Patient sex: F
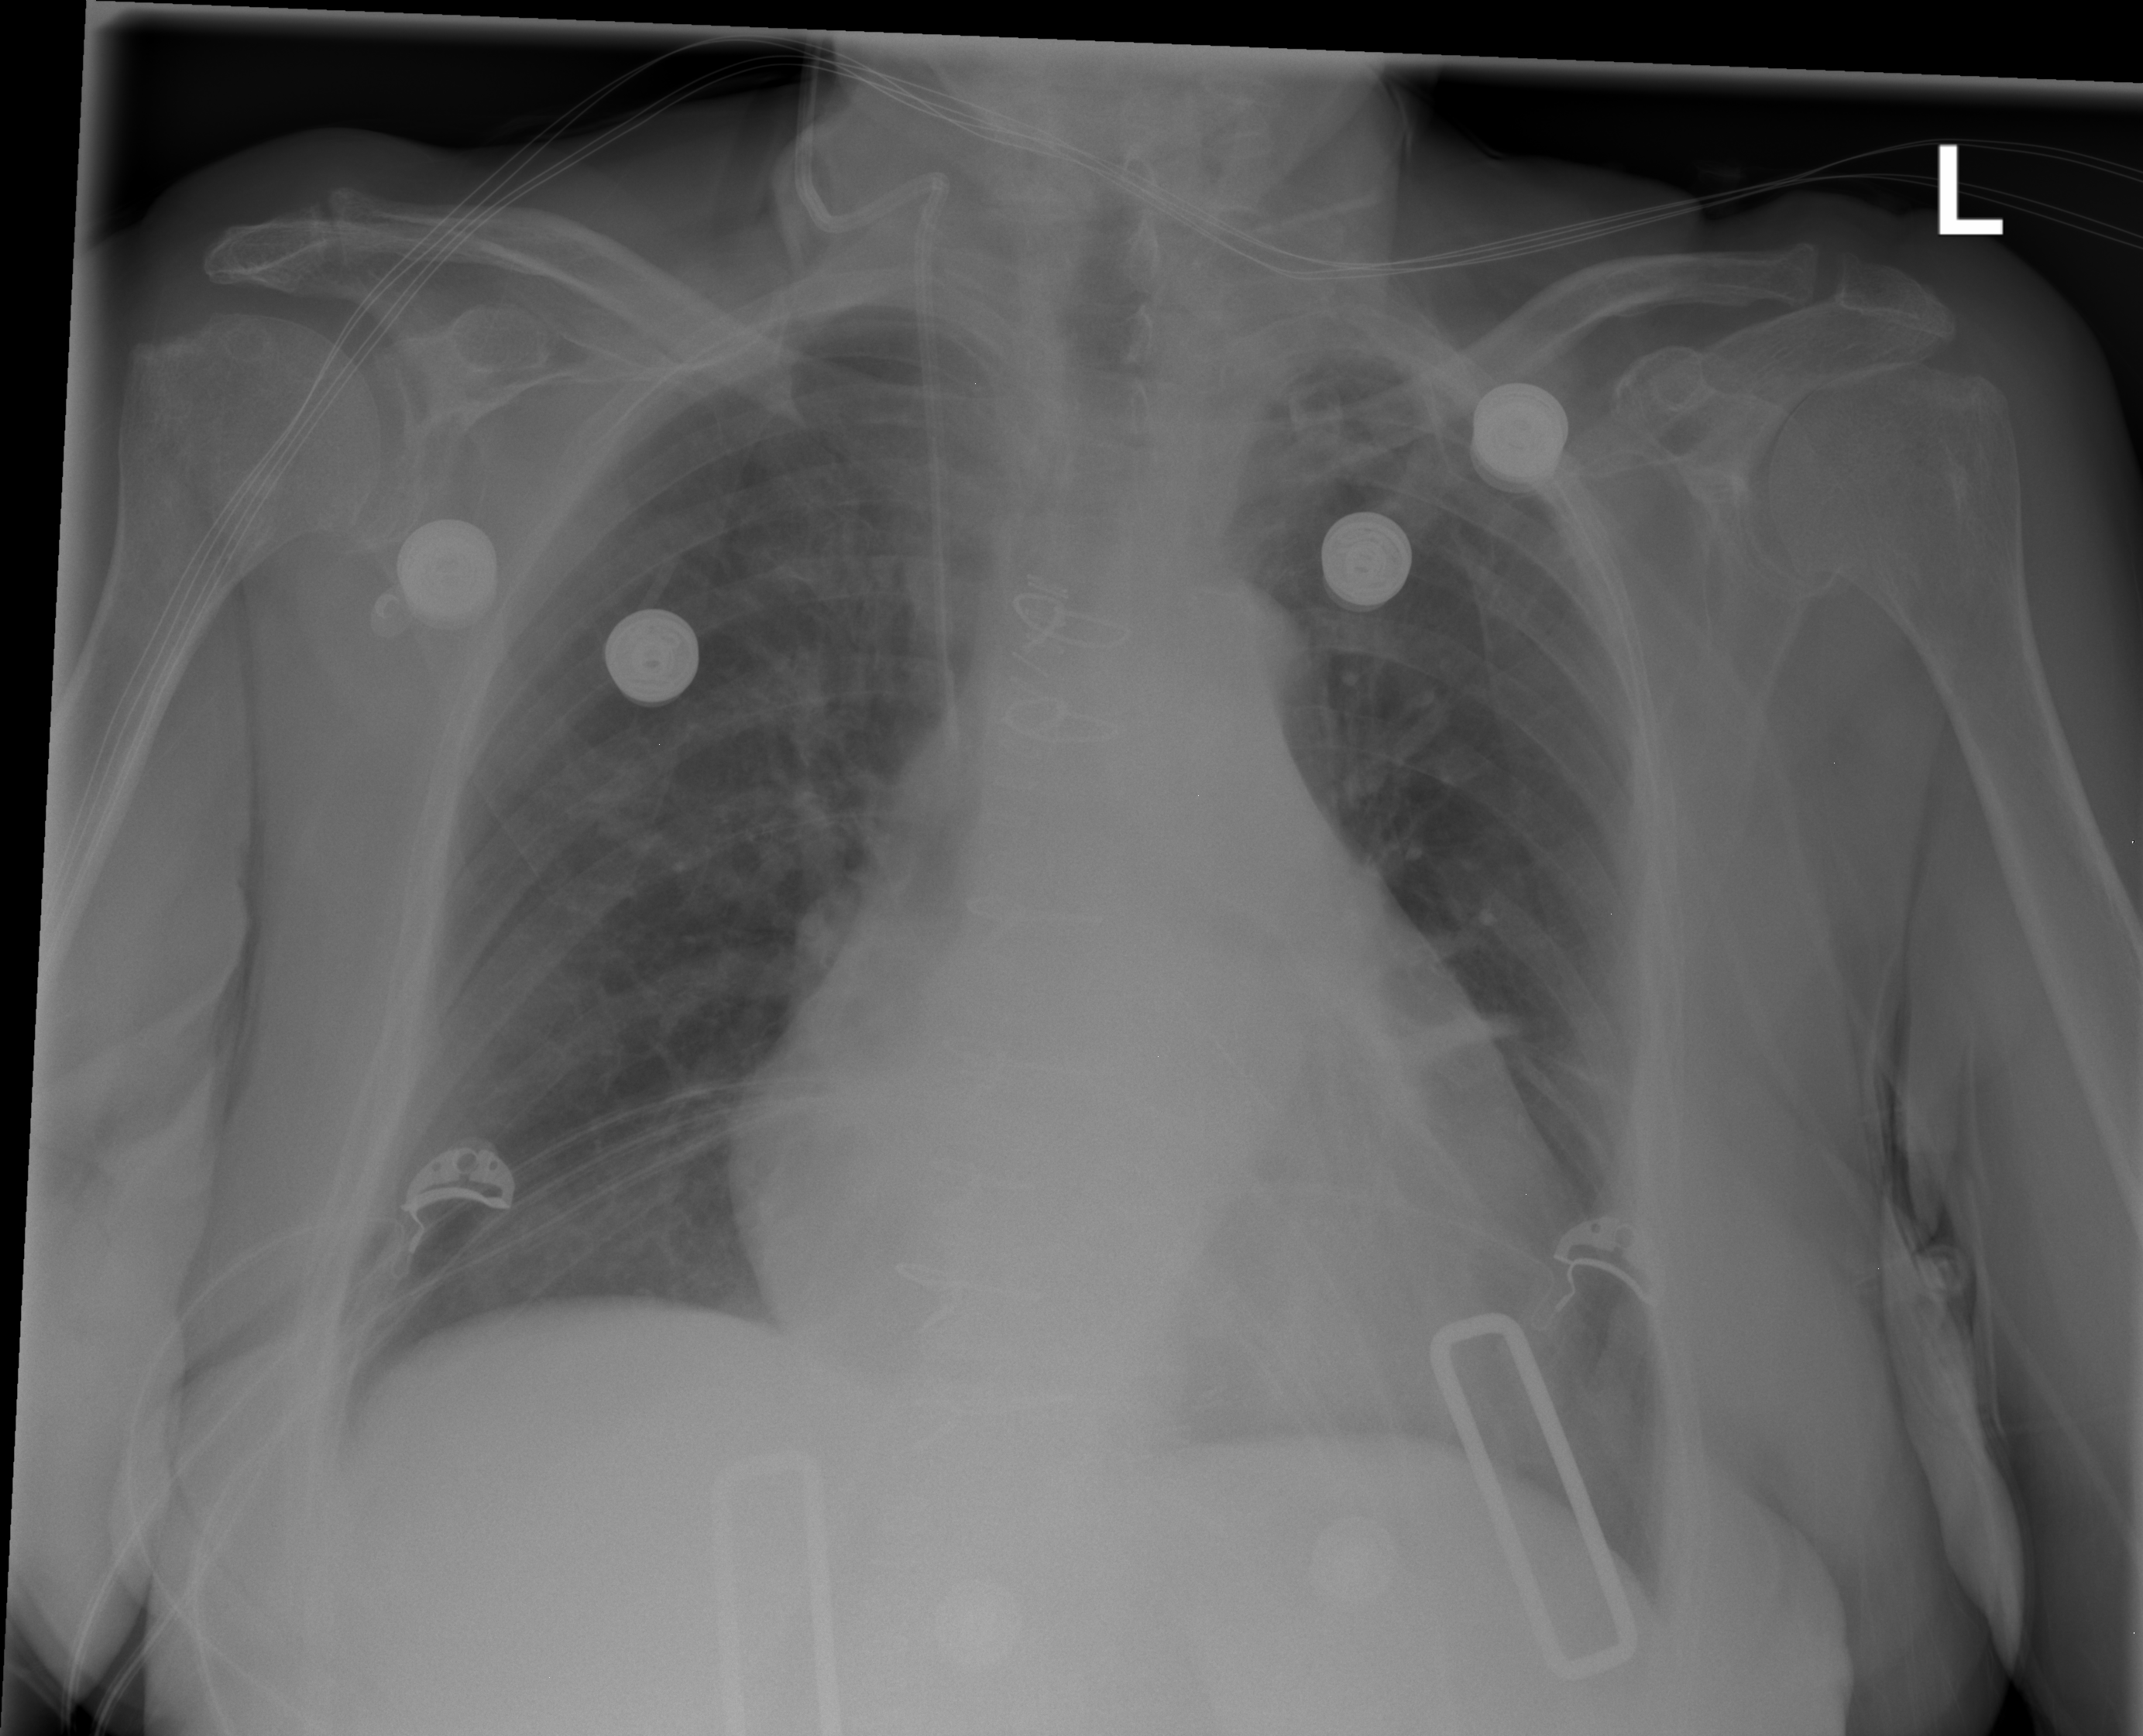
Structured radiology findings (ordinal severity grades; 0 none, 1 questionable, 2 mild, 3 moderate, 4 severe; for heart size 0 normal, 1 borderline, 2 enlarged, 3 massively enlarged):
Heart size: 2
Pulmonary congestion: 1
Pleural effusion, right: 0
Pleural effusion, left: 0
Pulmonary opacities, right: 0
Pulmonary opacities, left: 0
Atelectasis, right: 1
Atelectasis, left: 1